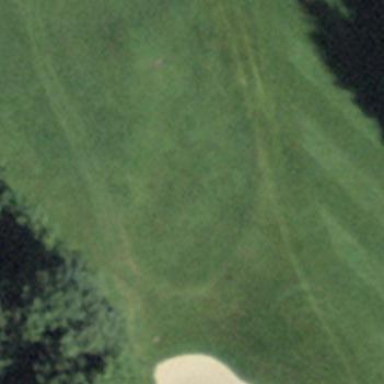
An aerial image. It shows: Golf bunker filled with natural sand.